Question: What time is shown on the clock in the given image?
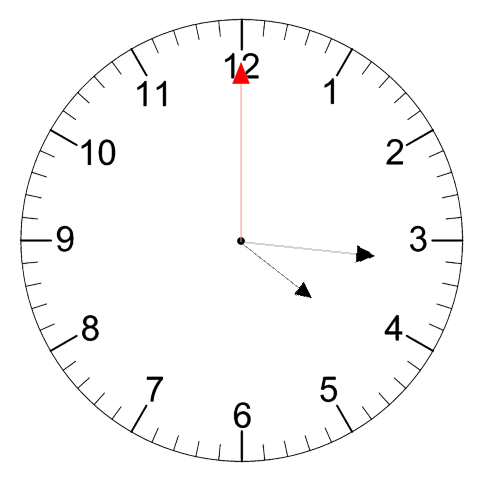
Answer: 04:16:00